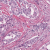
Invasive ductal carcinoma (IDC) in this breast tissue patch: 1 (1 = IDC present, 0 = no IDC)